Question: I am creating for that i've divided single image into 4X4 matrix like

Now I have 16 different imageViews I need to combine them into one single image and store in database. So is it possible to combine 4x4 matrix images into one image.
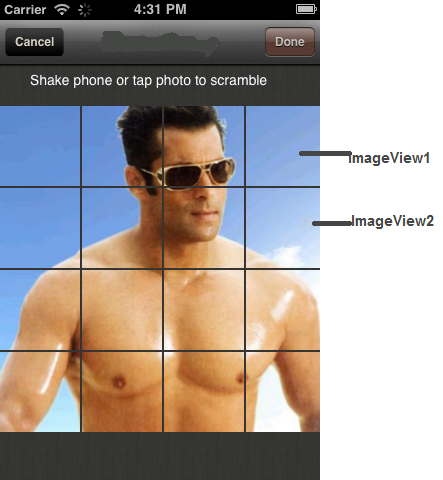
Answer: It is, and it's fairly easy.
'''
UIGraphicsBeginImageContext(fullSize);
CGContextRef context = UIGraphicsGetCurrentContext();
for (int i = 0; i < 4; i++) {
for (int j = 0; j < 4; j++) {
UIImage *image = [self imageAtRow:i column:j];
CGFloat imageSize = 40;
CGRect imageRect = CGRectMake (imageSize * i, imageSize * j, imageSize, imageSize);
CGContextDrawImage(context, imageRect, image.CGImage);
}
}
UIImage *result = UIGraphicsGetImageFromCurrentImageContext();
UIGraphicsEndImageContext();
'''
'result' will be an image of the full size you created (160x160 if its 4x4 with 40 size images)
Use 'UIGraphicsBeginImageContextWithOptions(fullSize, NO, 0.0);' to support retina displays